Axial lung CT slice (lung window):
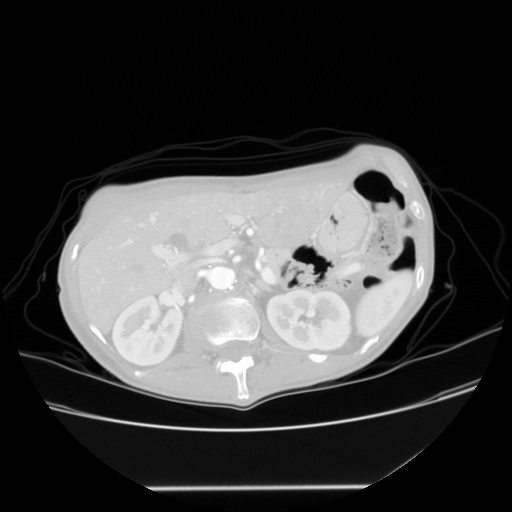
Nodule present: no